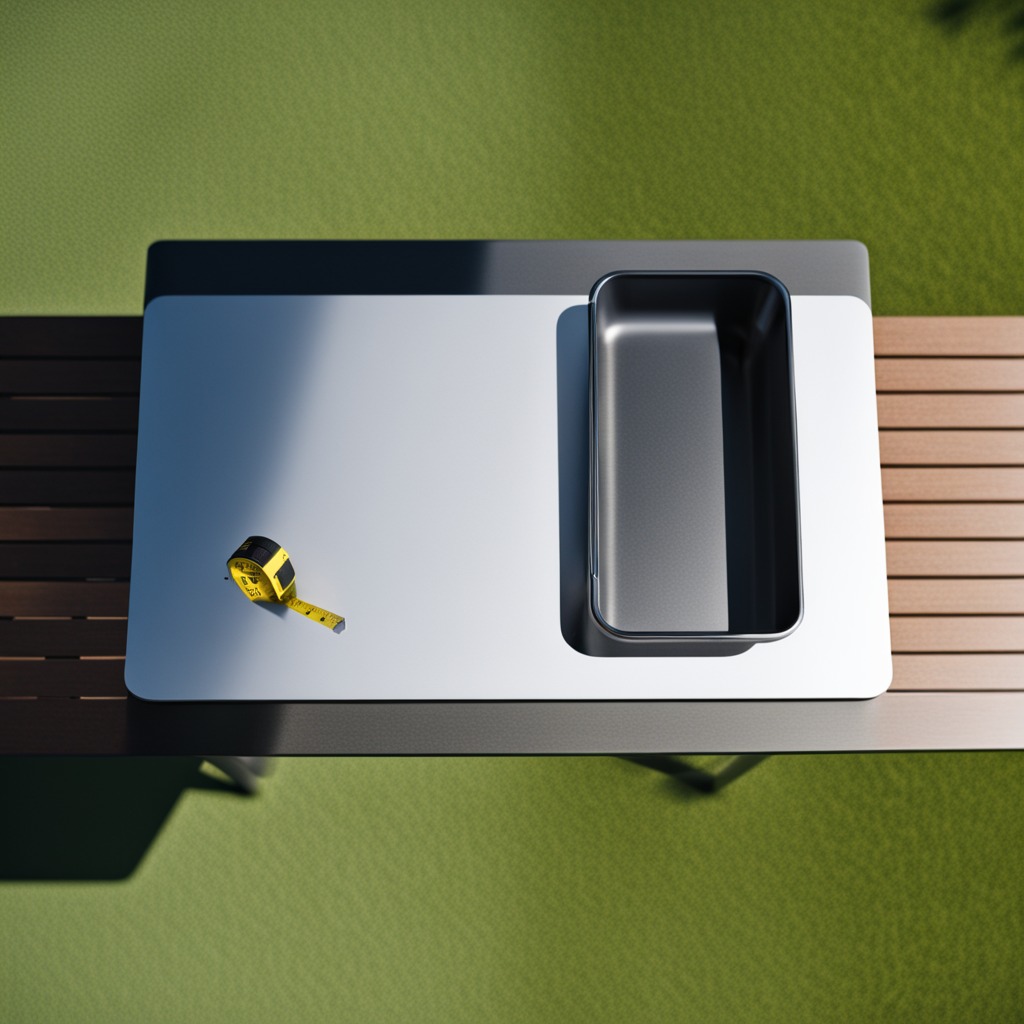
A measuring tape is lying on the table.